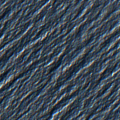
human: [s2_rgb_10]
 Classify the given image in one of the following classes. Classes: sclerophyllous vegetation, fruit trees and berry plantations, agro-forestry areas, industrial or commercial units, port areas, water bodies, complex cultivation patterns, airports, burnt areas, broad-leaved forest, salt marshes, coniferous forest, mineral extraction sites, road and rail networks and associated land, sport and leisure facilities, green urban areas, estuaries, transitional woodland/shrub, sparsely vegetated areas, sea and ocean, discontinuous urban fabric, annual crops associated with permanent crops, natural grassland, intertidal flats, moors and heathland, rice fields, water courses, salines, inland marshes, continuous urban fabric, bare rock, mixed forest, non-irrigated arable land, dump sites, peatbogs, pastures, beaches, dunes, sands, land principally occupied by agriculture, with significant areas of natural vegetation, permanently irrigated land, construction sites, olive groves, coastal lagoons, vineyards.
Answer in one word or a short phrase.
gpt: continuous urban fabric